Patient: sex F, age 57
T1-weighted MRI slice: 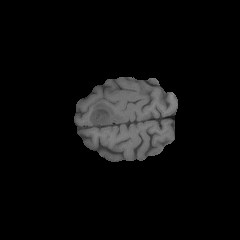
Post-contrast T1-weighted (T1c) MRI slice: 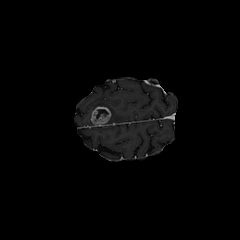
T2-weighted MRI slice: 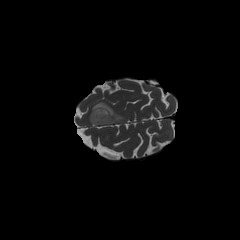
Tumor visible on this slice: yes
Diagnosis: Glioblastoma, IDH-wildtype
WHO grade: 4